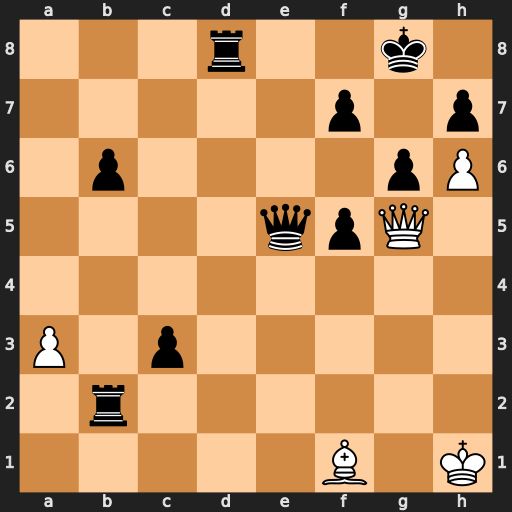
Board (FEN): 3r2k1/5p1p/1p4pP/4qpQ1/8/P1p5/1r6/5B1K
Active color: w
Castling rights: -
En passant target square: -
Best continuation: Qxd8+ Qe8 Qxe8#